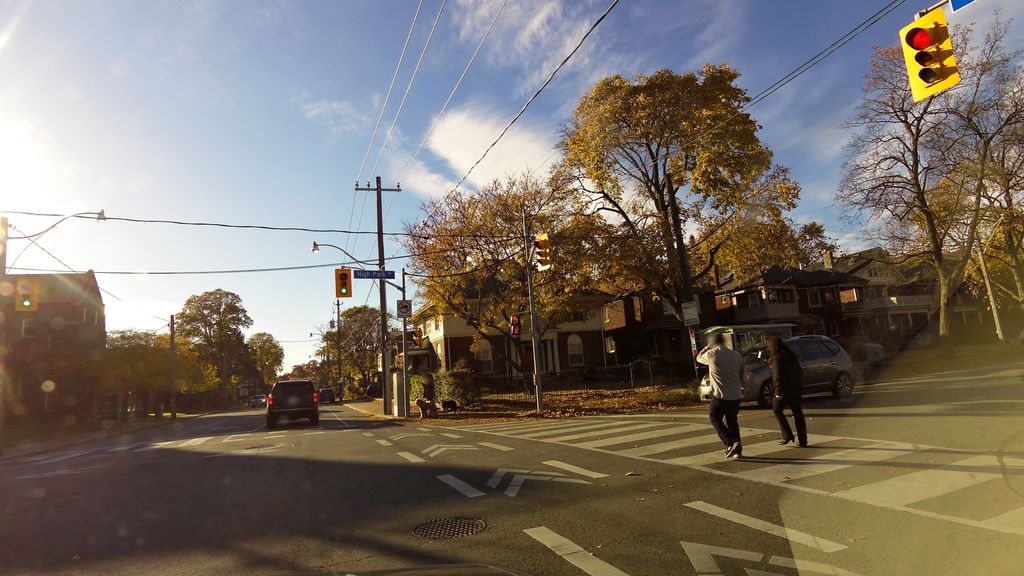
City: toronto